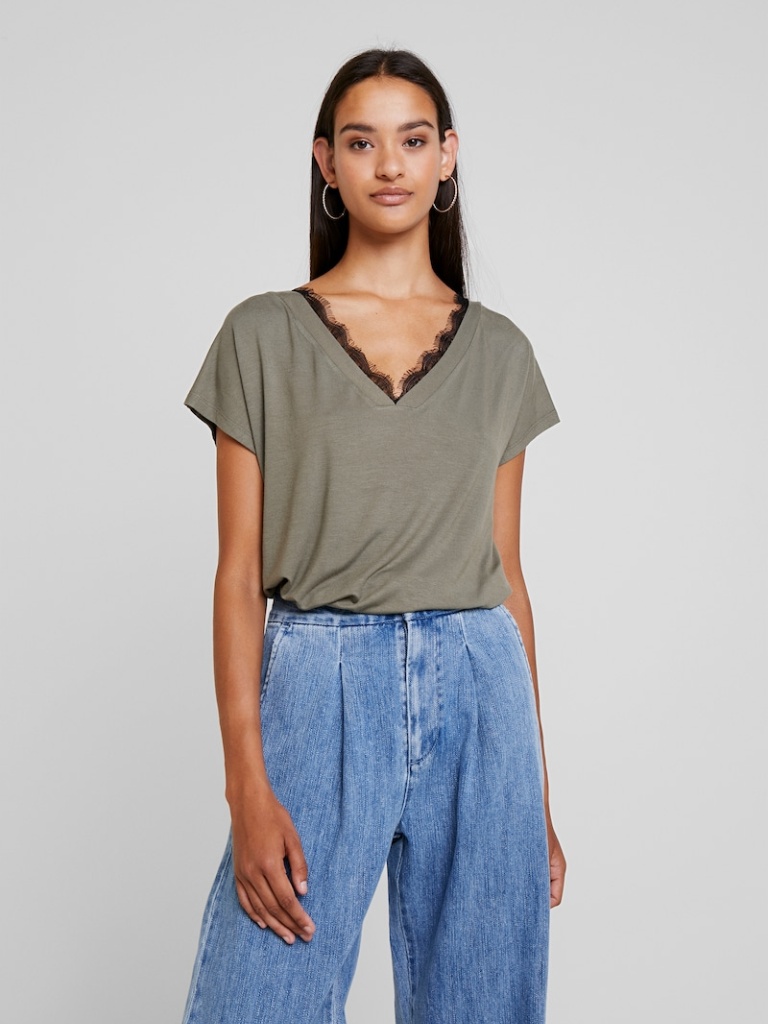
jersey relaxed short sleeve hip length French Tucked v-neck t-shirt